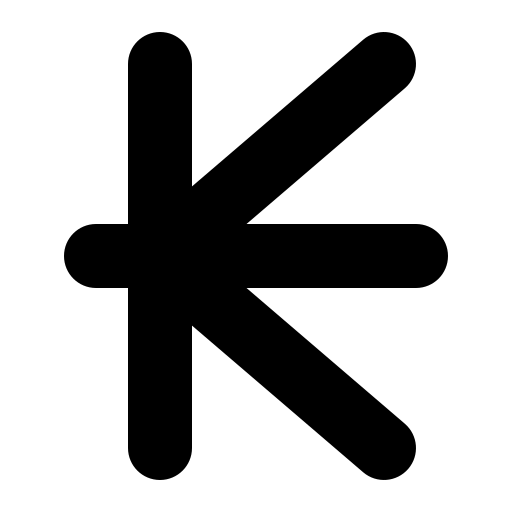
Tags: icon, FontAwesome, fa-icon, solid, kip, sign